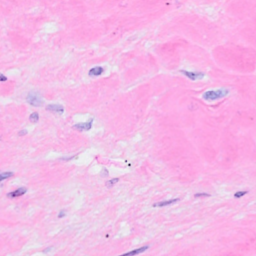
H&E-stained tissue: Breast